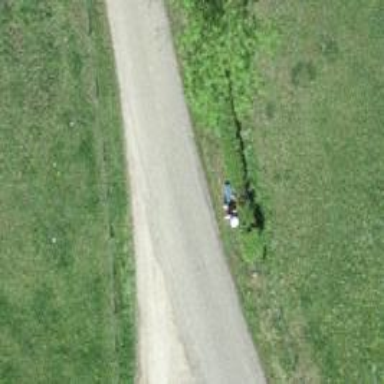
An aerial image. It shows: Bench.